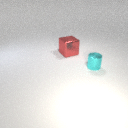
small cyan metal cylinder in front of large red metal cube